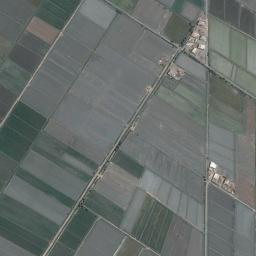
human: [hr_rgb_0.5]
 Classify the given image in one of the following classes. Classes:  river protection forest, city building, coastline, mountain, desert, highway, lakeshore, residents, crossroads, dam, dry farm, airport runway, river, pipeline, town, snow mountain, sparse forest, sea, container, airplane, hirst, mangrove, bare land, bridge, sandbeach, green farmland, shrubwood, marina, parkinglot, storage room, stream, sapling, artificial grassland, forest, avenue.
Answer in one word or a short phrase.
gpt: green farmland